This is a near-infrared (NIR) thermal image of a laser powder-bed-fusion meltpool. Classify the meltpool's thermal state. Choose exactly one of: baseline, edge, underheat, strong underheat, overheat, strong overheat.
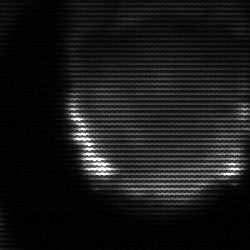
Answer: edge